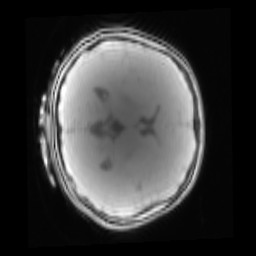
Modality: PDw
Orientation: axial
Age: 18
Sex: female
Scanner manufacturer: siemens
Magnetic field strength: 3 T
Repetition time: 0.25 s
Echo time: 0.00103 s